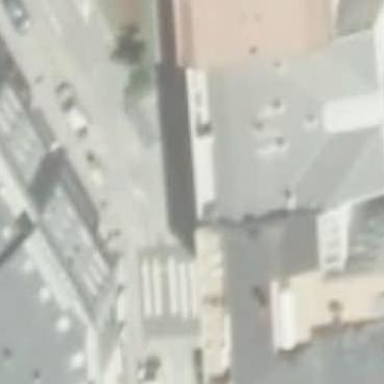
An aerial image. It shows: Part of building.